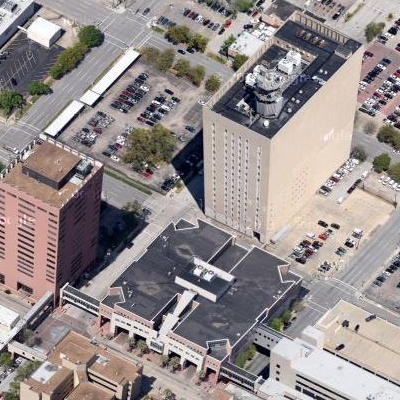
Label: cIndustry